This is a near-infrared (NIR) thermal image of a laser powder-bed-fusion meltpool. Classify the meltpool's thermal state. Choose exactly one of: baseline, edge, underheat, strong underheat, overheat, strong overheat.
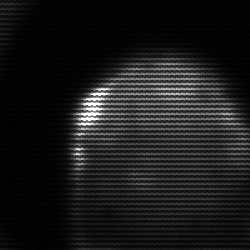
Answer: edge